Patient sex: M
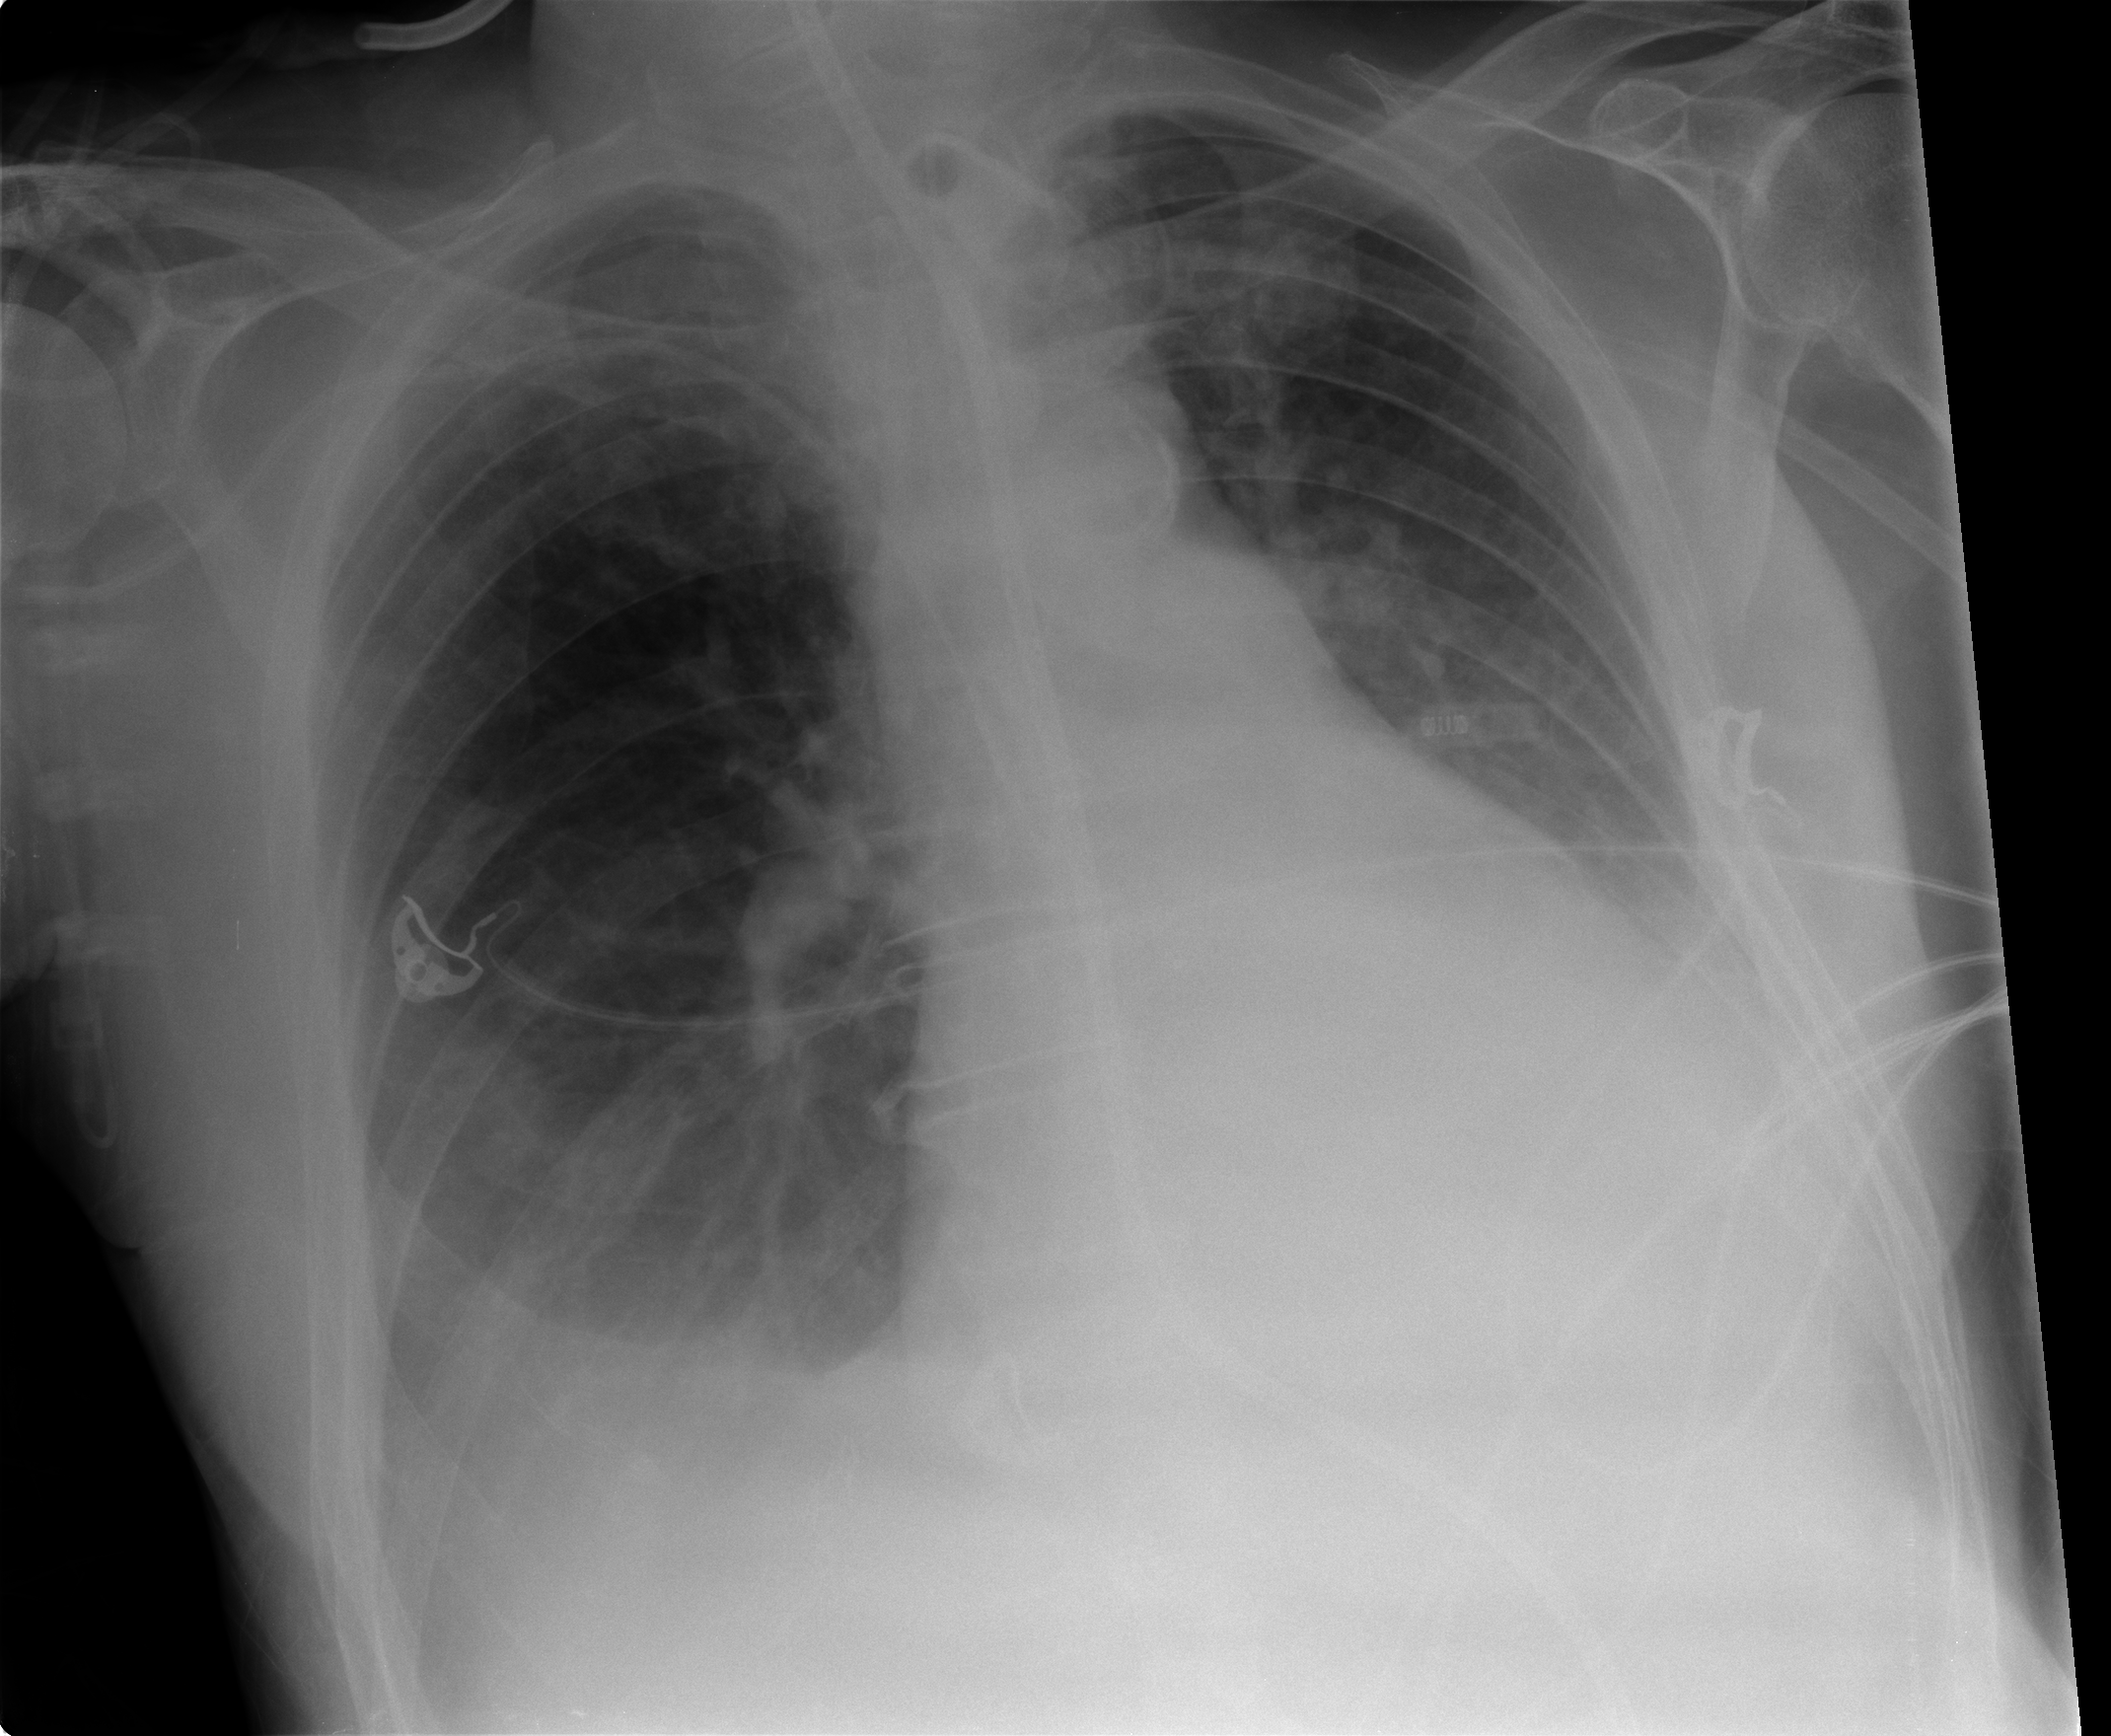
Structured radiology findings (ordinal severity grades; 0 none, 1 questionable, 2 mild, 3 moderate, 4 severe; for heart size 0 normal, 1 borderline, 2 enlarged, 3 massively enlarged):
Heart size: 0
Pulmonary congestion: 0
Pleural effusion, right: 2
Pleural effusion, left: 1
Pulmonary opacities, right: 0
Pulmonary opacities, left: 0
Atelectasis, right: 2
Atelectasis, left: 2